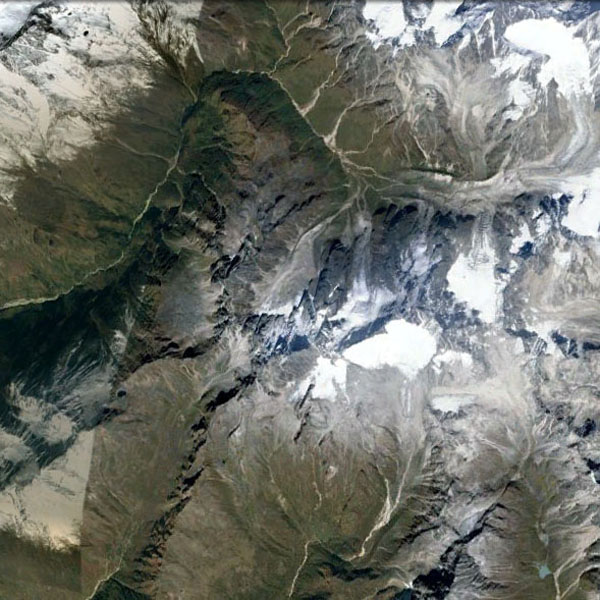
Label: Mountain